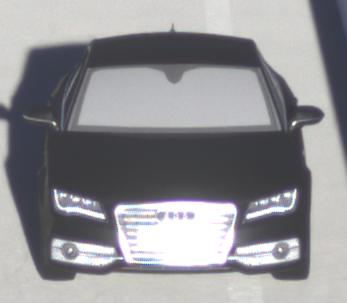
Make: Audi
Model: S7 Sportback cod
Detailed model: S7 (4G) Sportback
Model produced from: 2012/06
Model produced until: 2014/05
Doors: 5
Color: black
Road condition: dry road
Daytime: sunrise or sunset
Contrast: high contrast